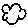
Label: cloud